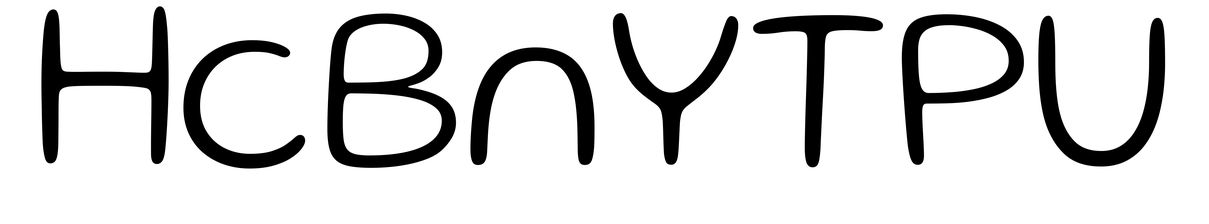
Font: Gluten_ExtraLight